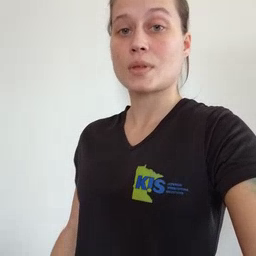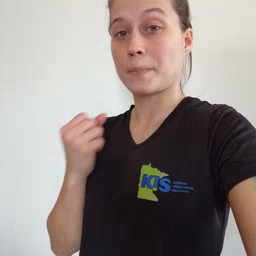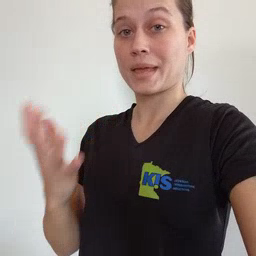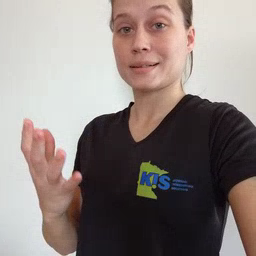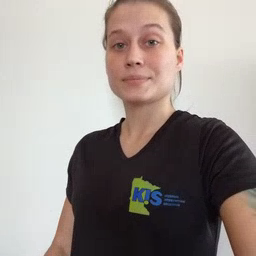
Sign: many